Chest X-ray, PA view. Patient: 38 years old, sex M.
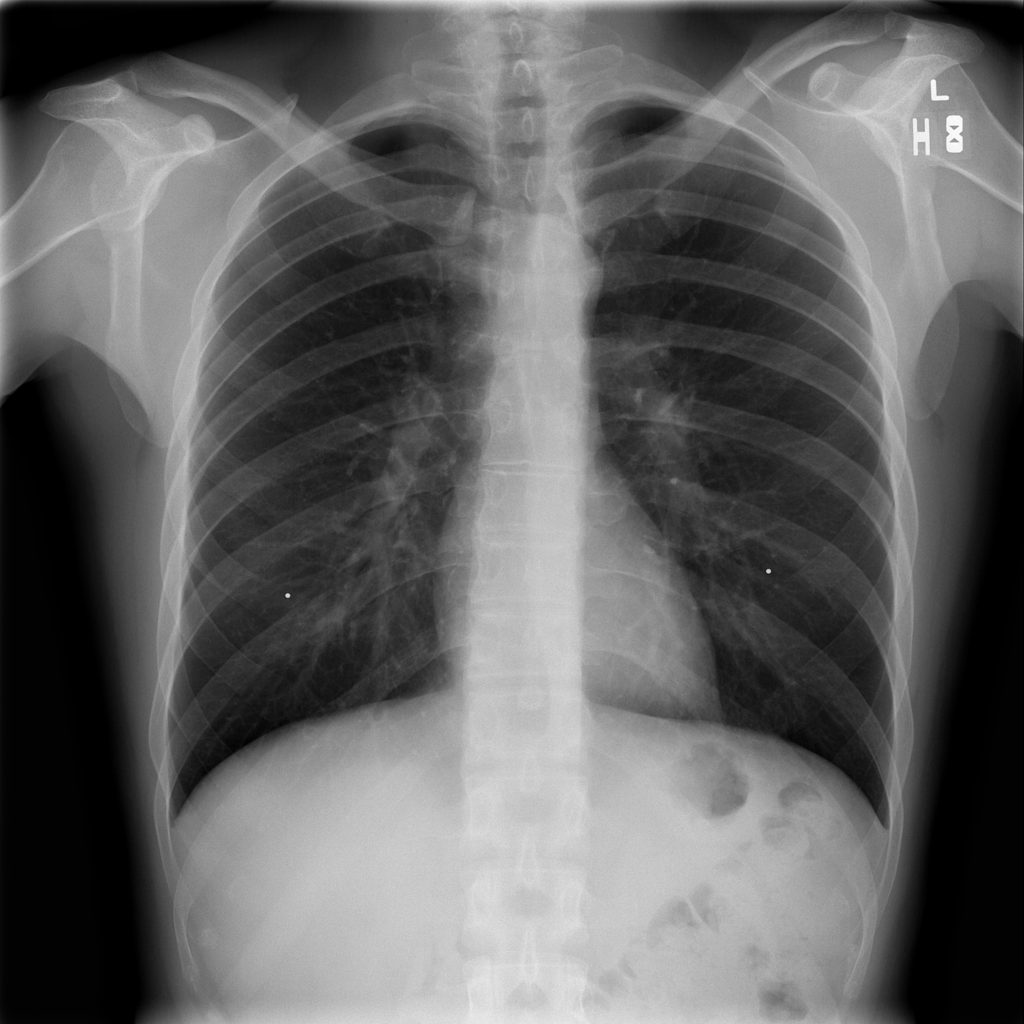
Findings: No Finding